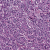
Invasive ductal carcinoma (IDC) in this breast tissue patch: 1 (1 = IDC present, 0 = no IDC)